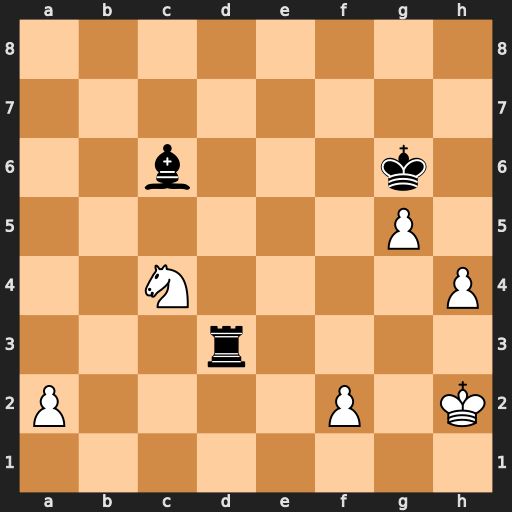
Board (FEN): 8/8/2b3k1/6P1/2N4P/3r4/P4P1K/8
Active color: w
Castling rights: -
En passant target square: -
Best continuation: Ne5+ Kh5 Nxd3